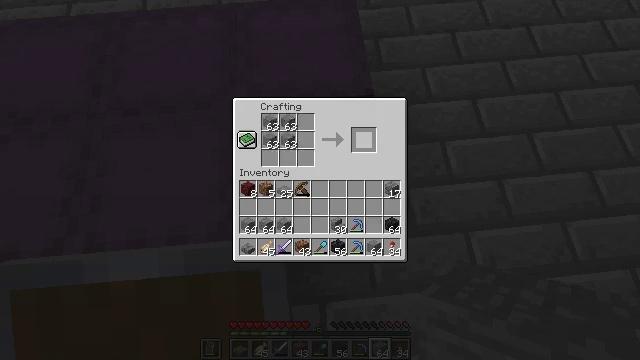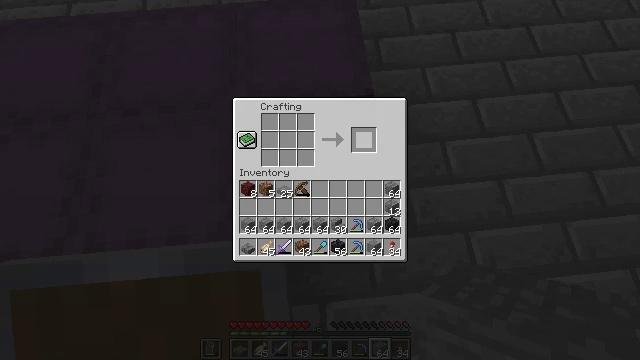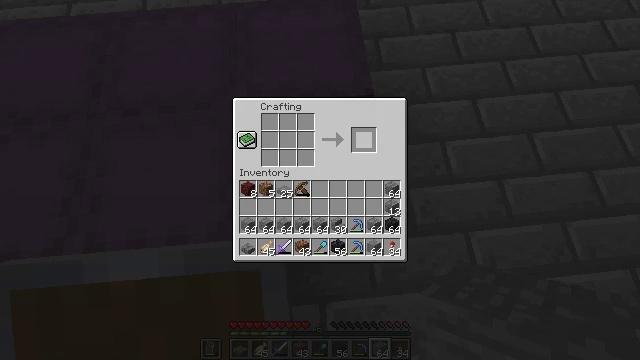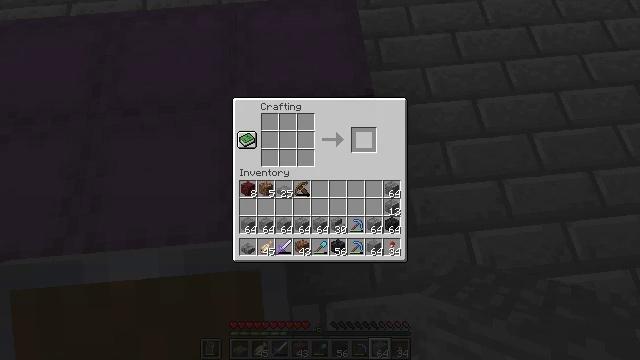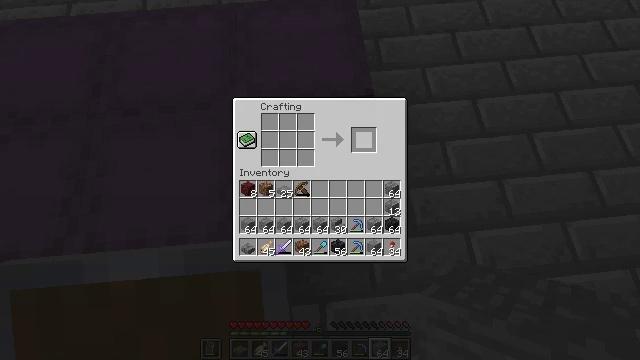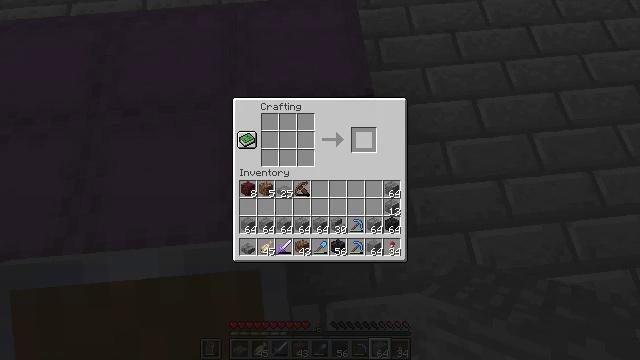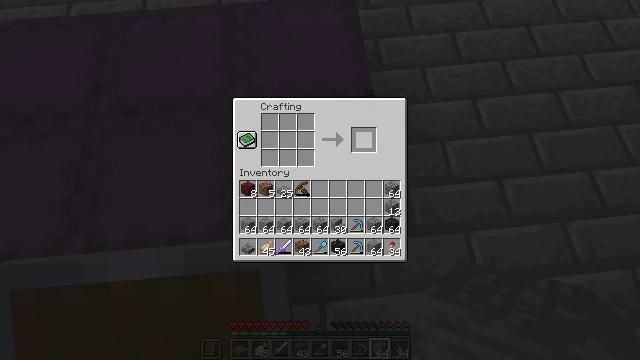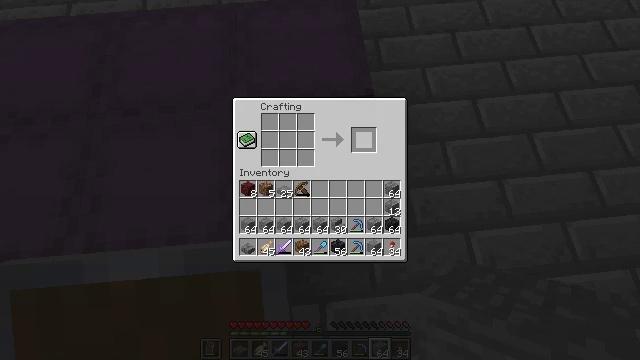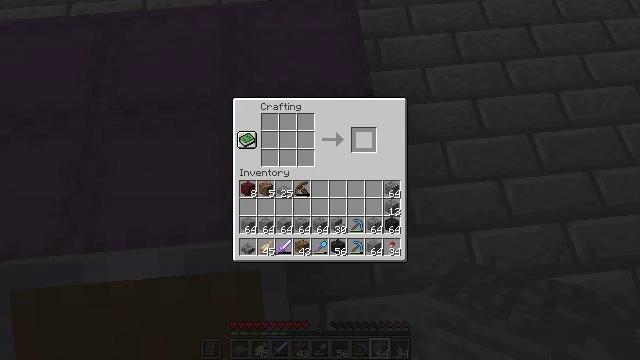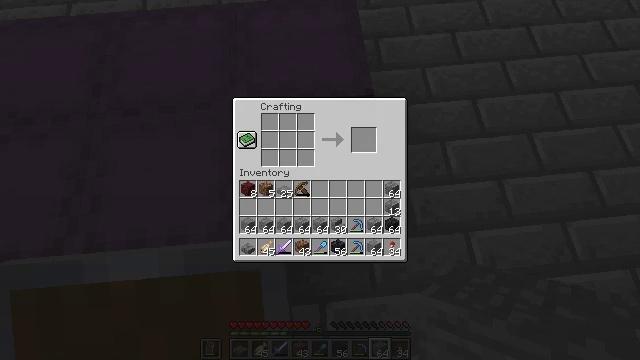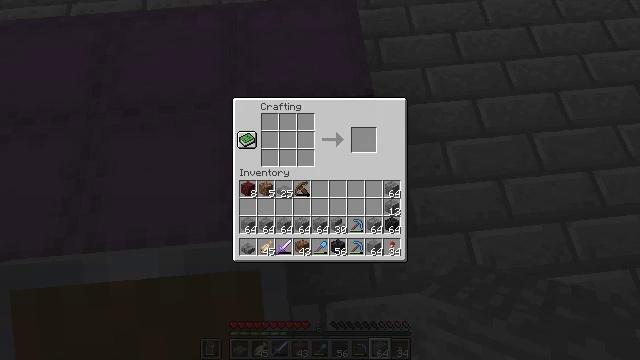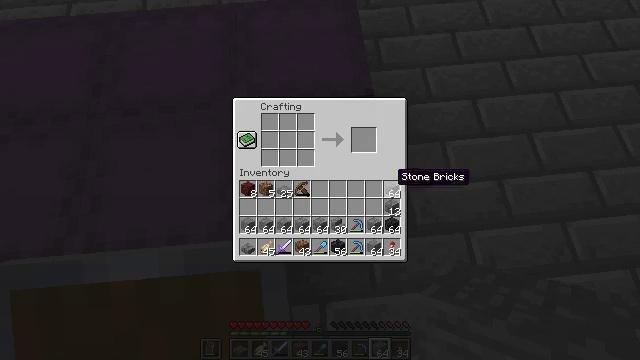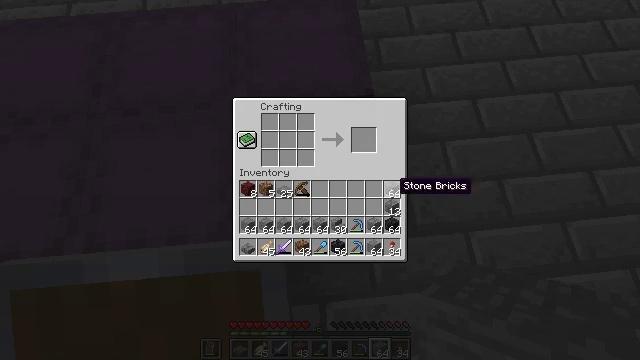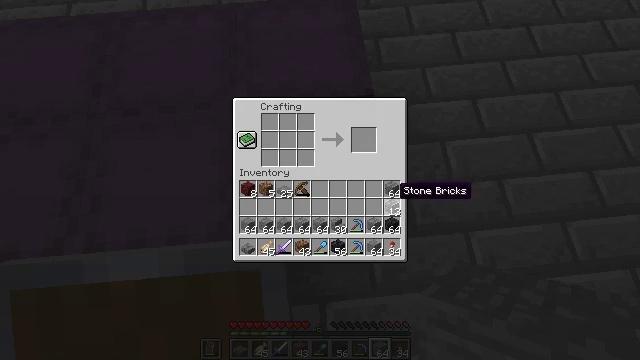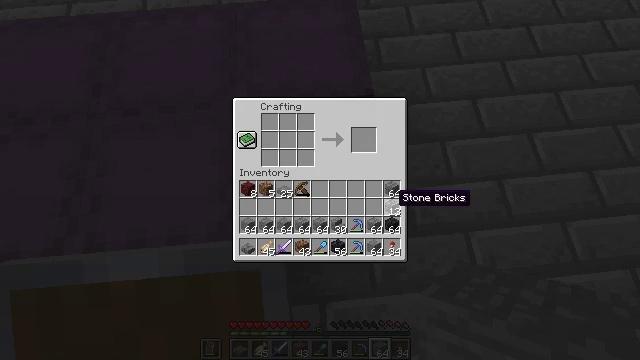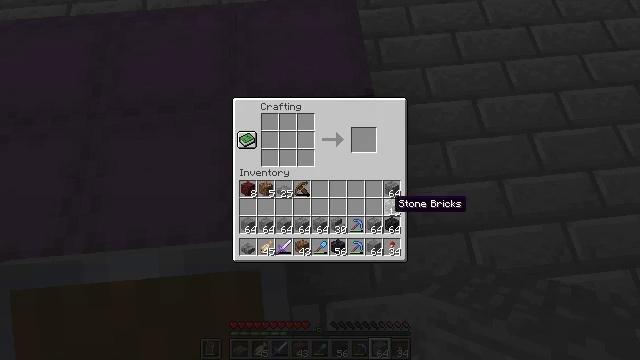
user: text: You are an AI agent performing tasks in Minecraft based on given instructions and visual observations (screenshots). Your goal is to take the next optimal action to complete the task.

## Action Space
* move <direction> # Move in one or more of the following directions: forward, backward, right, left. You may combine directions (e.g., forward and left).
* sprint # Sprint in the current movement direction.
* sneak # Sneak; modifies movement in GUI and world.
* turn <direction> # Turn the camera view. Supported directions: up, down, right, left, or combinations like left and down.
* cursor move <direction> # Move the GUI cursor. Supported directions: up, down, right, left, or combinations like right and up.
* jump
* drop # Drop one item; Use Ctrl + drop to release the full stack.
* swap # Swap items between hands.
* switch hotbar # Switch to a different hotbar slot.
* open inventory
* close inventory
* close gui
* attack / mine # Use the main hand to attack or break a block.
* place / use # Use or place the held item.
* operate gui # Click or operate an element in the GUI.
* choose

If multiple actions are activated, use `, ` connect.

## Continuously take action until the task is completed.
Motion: motion action
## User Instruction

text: Form stone brick slabs from stone bricks in the table.
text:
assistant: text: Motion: sneak, open gui
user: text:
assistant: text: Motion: no_op
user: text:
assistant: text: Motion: no_op
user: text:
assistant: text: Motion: no_op
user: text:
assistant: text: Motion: no_op
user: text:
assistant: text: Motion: no_op
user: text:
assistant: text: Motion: no_op
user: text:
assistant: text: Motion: no_op
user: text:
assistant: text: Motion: cursor move right and down
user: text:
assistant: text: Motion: cursor move down
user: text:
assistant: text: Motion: no_op
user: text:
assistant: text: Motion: cursor move down
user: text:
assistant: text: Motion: no_op
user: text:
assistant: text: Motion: no_op
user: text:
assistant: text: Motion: no_op
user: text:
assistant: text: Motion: cursor move left
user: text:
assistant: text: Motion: no_op
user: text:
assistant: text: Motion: no_op
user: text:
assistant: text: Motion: no_op
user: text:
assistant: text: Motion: operate gui
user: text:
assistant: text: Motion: operate gui
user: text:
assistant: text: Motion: no_op
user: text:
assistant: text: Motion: cursor move left and up
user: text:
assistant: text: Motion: cursor move left and up
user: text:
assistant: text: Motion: cursor move left and up
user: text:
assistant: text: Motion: cursor move left and up
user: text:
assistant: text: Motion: cursor move left
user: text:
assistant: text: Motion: no_op
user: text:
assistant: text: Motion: cursor move left
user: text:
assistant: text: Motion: no_op